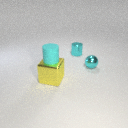
small cyan metal cylinder behind small cyan metal sphere